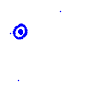
Particle: electron